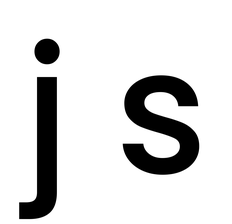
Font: Poppins-Medium